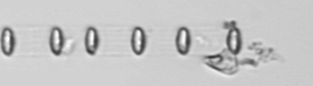
Label: Skeletonema